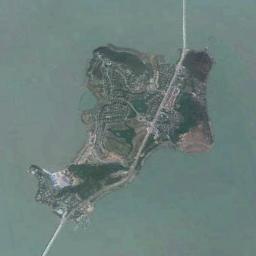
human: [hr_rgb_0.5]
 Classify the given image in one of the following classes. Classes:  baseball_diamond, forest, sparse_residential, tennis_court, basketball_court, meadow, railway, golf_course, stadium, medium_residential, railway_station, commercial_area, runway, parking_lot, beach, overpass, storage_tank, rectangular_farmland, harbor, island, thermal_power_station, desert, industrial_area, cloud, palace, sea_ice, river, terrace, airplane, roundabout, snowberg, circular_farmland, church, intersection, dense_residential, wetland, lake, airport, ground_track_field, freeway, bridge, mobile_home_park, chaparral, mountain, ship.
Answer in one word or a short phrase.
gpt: island